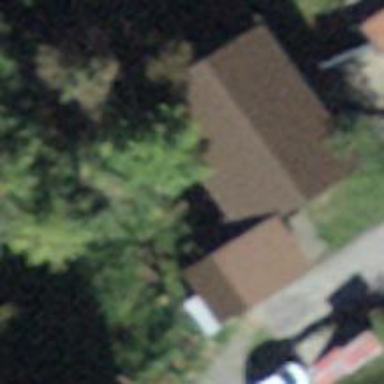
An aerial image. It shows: Barn.